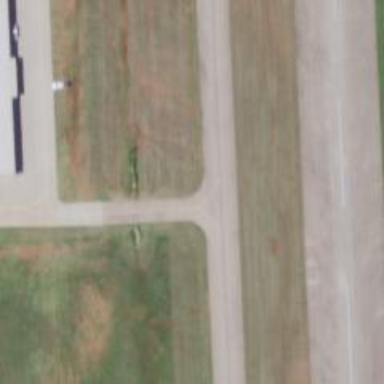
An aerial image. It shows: Image of taxiway at airport.